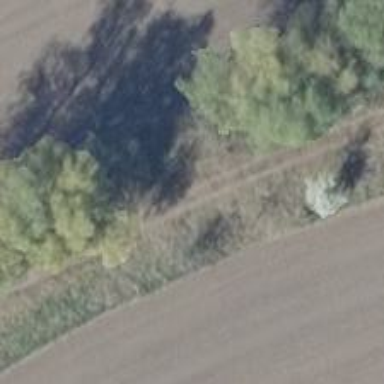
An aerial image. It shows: Abandoned railway.